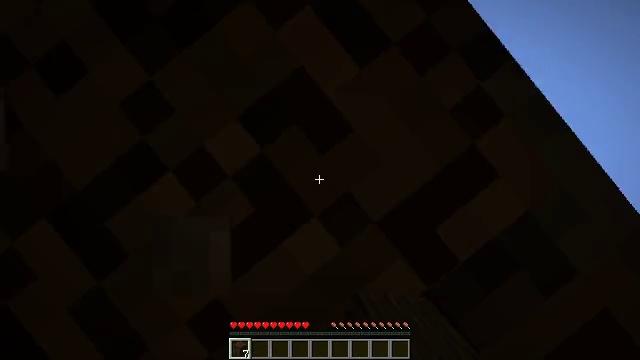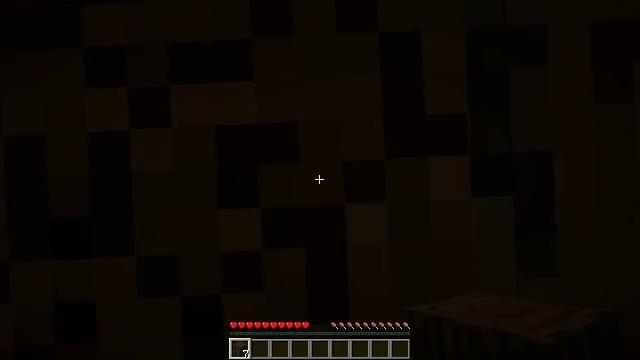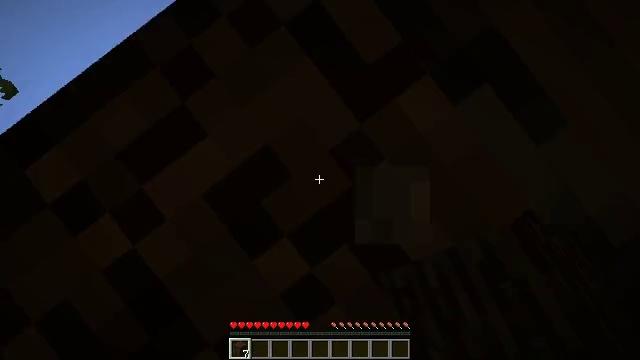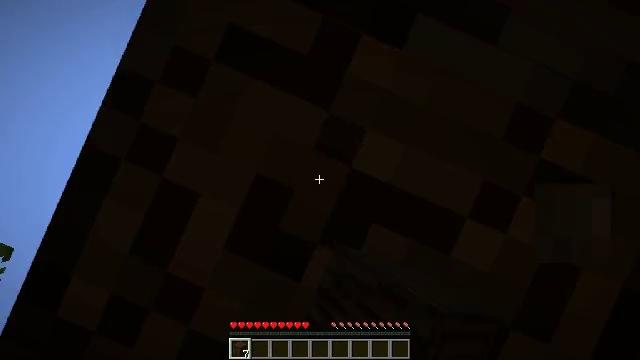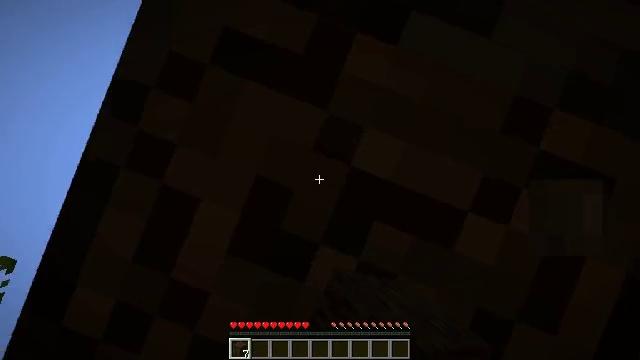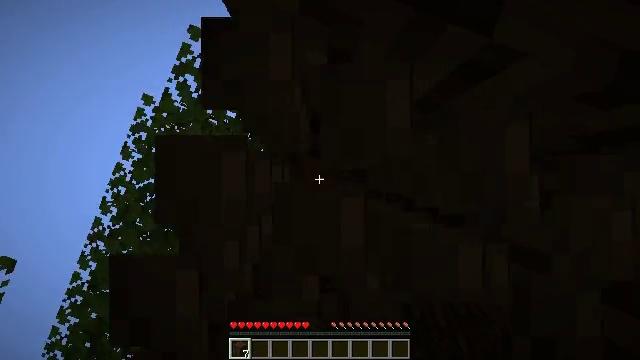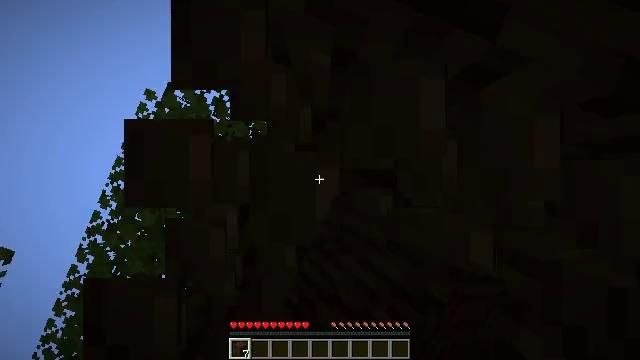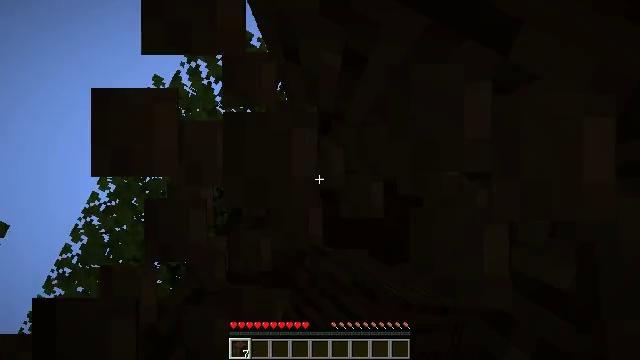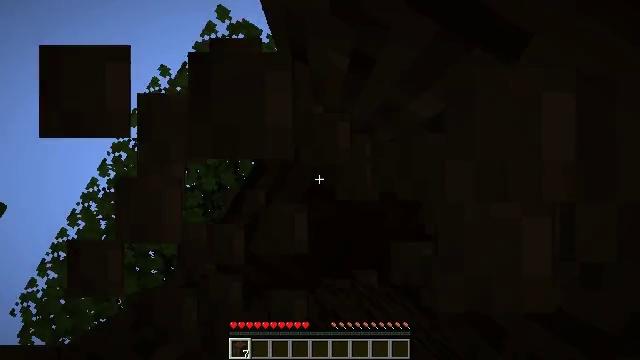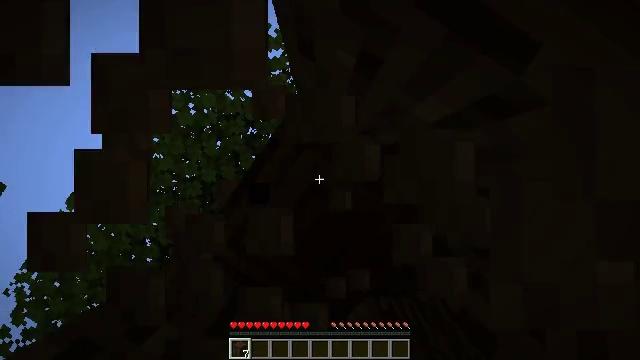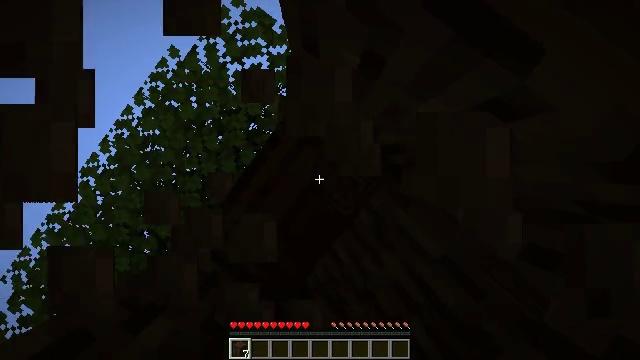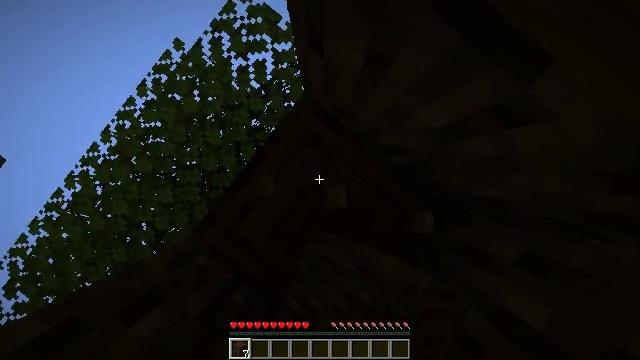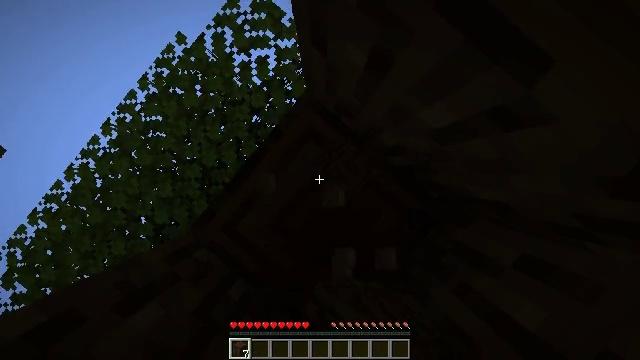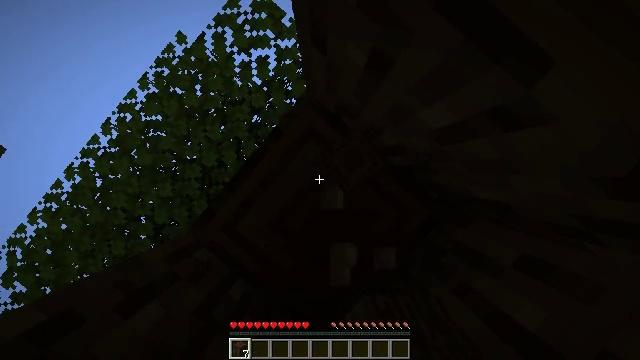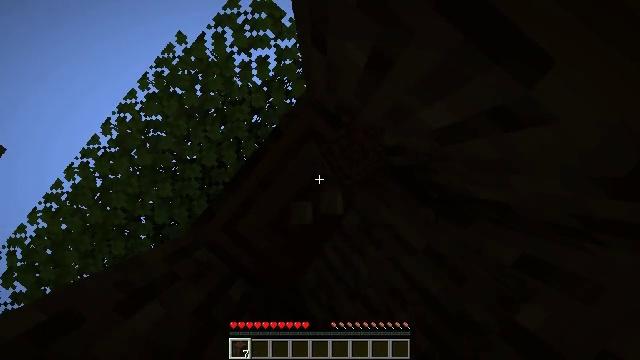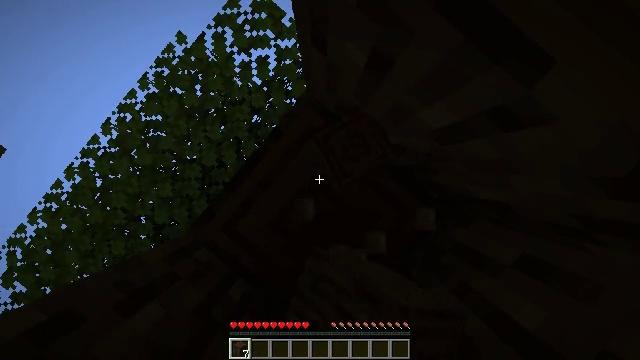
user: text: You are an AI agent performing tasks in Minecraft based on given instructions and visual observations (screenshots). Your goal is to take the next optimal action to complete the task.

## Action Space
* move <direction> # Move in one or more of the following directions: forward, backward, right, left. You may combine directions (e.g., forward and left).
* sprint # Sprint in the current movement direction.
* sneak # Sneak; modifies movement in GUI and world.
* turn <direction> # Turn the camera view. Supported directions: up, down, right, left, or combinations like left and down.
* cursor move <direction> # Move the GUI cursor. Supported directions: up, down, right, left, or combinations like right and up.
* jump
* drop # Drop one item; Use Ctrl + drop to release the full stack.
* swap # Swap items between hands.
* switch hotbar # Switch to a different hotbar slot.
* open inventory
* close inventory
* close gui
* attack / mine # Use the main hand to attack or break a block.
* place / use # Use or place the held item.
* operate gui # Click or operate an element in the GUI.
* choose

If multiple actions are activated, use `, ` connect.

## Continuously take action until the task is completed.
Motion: motion action
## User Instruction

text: Mine the dark oak log from a tree.
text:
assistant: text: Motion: turn left and up, attack / mine
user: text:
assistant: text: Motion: turn left, attack / mine
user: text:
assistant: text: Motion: turn left, attack / mine
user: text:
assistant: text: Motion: turn left, attack / mine
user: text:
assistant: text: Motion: attack / mine
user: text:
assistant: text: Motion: turn right, attack / mine
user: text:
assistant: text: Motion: turn right, attack / mine
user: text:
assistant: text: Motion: turn right, attack / mine
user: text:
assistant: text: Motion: turn right, attack / mine
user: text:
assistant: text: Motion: turn right, attack / mine
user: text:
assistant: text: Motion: turn right, attack / mine
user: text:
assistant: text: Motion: turn right, attack / mine
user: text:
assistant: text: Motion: attack / mine
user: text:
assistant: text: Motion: attack / mine
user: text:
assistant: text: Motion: attack / mine
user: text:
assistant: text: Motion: attack / mine
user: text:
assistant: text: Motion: attack / mine
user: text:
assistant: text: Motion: attack / mine
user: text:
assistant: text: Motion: attack / mine
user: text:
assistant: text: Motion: attack / mine
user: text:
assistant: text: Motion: attack / mine
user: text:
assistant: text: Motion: attack / mine
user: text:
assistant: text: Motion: attack / mine
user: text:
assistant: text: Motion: attack / mine
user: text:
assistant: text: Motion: attack / mine
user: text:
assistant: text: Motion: attack / mine
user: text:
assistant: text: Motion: attack / mine
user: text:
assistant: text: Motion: attack / mine
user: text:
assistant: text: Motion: attack / mine
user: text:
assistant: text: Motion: attack / mine